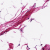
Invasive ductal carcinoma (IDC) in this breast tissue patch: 0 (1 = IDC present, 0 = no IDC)